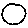
Label: circle